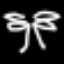
Label: palm tree